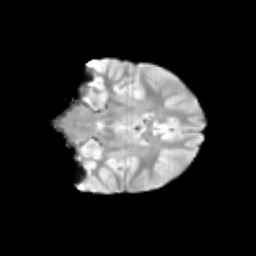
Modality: T2w
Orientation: coronal
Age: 11
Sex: female
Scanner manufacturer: siemens
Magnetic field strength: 3 T
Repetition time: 3.8 s
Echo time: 0.07 s